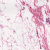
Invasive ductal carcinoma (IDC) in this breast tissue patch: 0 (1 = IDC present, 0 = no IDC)